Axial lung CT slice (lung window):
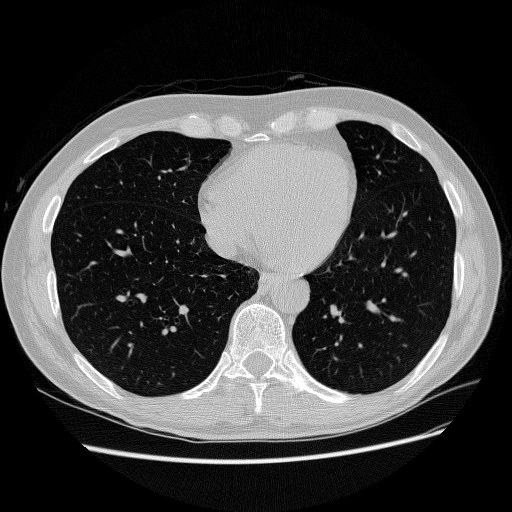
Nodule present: no